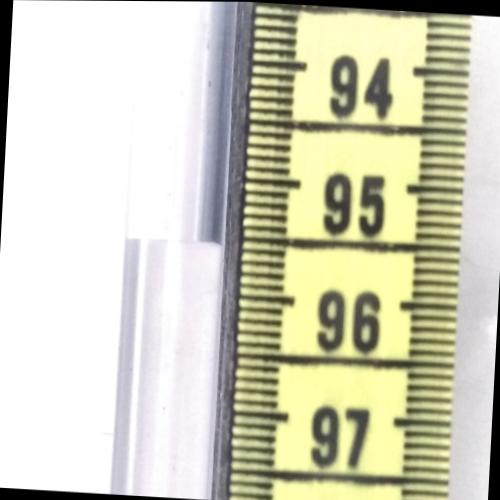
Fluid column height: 95.6 cm